Field crop: tomato
Growth stage: 1
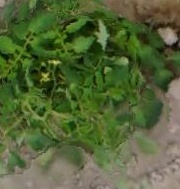
Species: tomato